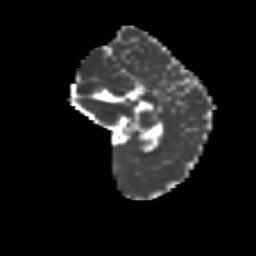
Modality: MD
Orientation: sagittal
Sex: male
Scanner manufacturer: siemens
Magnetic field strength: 3 T
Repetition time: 5 s
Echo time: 0.071 s